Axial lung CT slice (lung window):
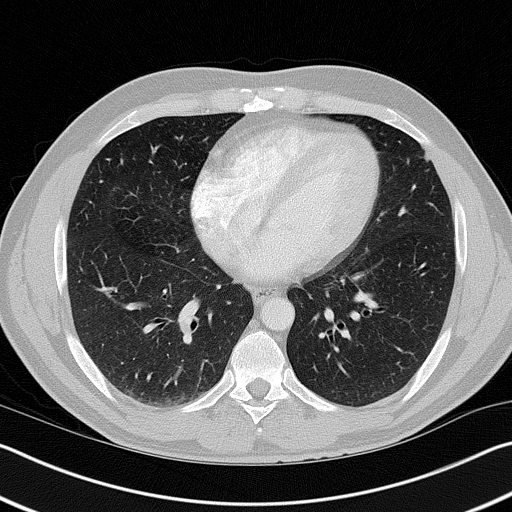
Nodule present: yes
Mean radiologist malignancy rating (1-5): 2